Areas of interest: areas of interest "Di Lan Stadium"
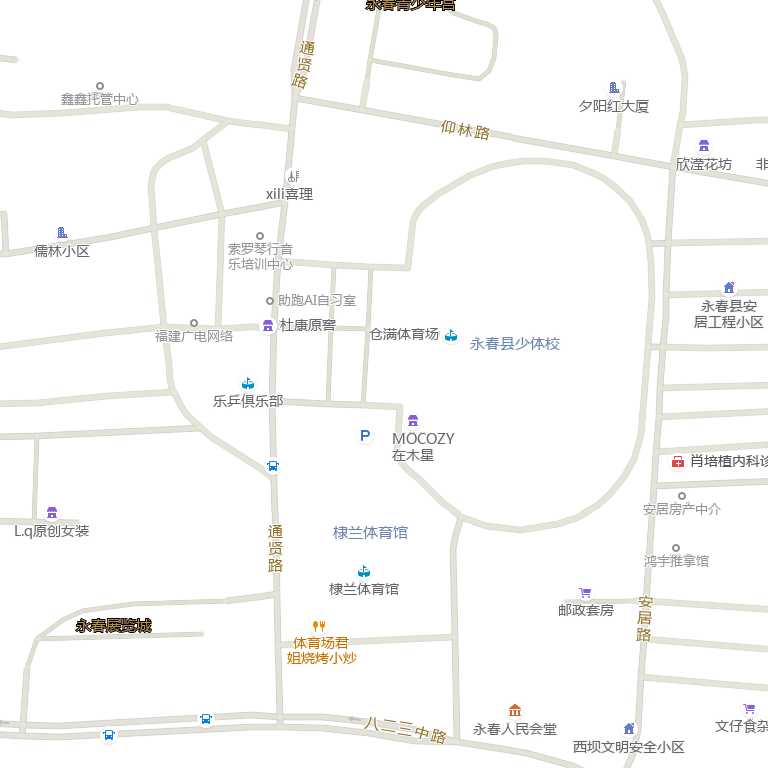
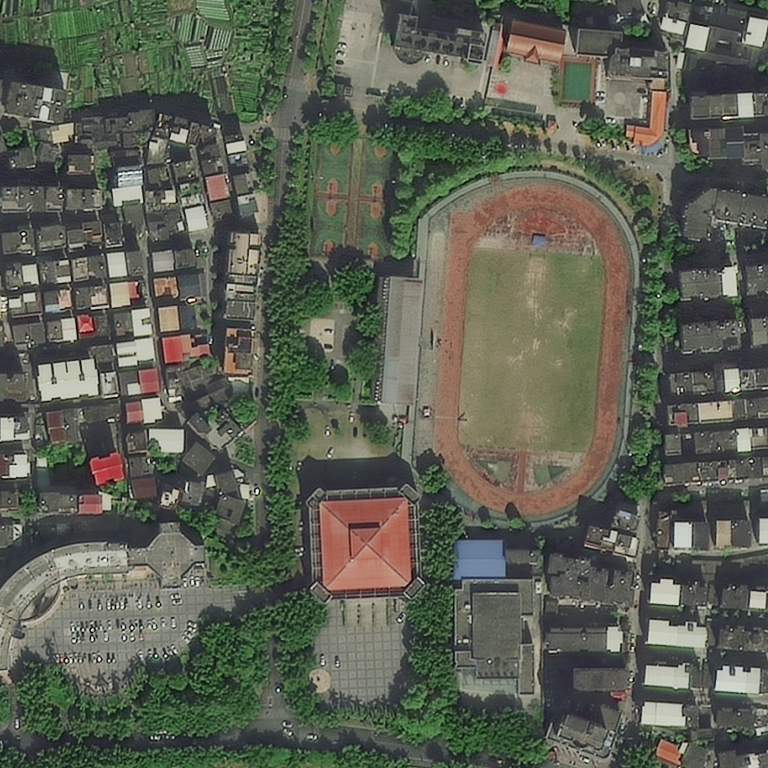